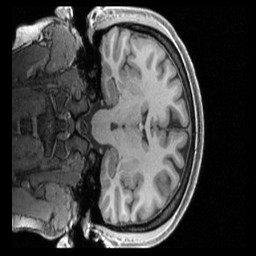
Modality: T1w
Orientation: coronal
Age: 24
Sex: female
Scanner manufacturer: siemens
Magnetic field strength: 3 T
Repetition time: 2.4 s
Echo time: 0.00231 s